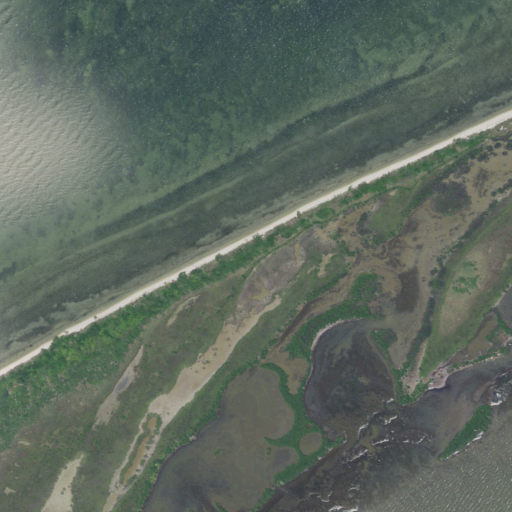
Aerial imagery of mountain in Texas named Josephine Motte containing open water and herbaceous wetlands